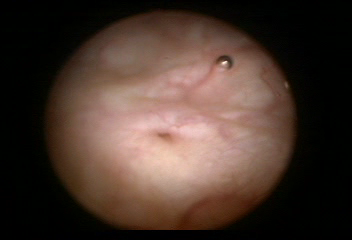
Modality: WLC
Class: Anatomical landmarks
Subclass: UreteralOrifice
Bladder cancer association: No
Annotated structures: Right ureteral orifice